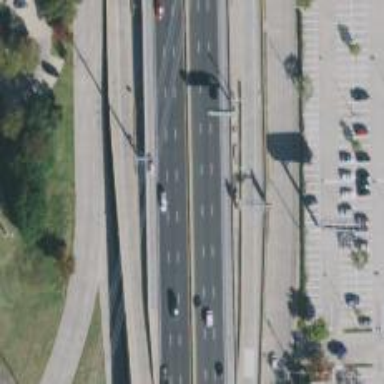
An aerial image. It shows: Toll gantry on the road.